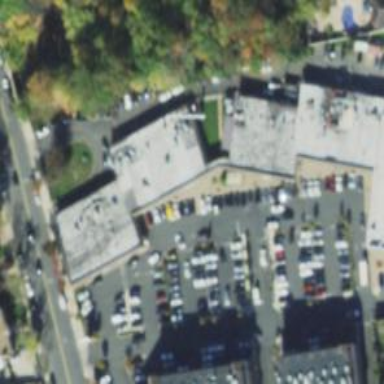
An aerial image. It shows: Post office.